Aerial crown-view tile of a tropical tree (Barro Colorado Island, Panama), acquired 20250715:
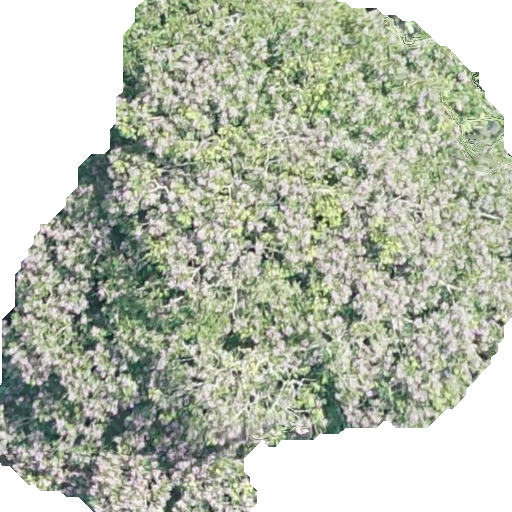
Species: Dipteryx oleifera
GBIF accepted scientific name: Dipteryx oleifera
Crown area: 314.865 m²